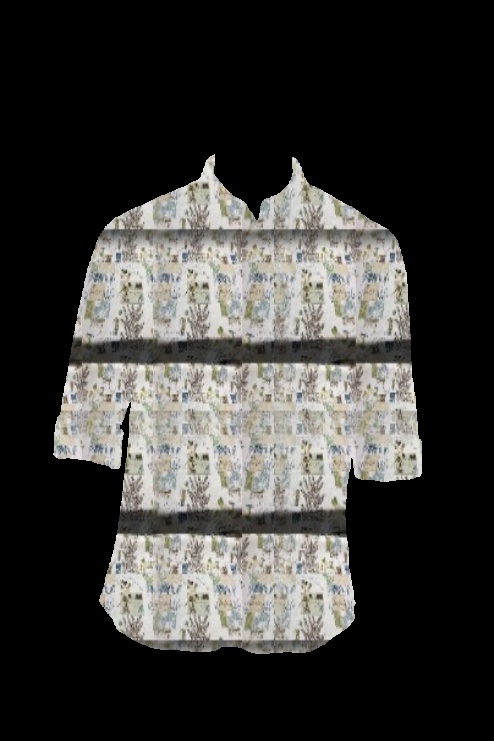
white multi floral print tee